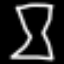
Label: hourglass